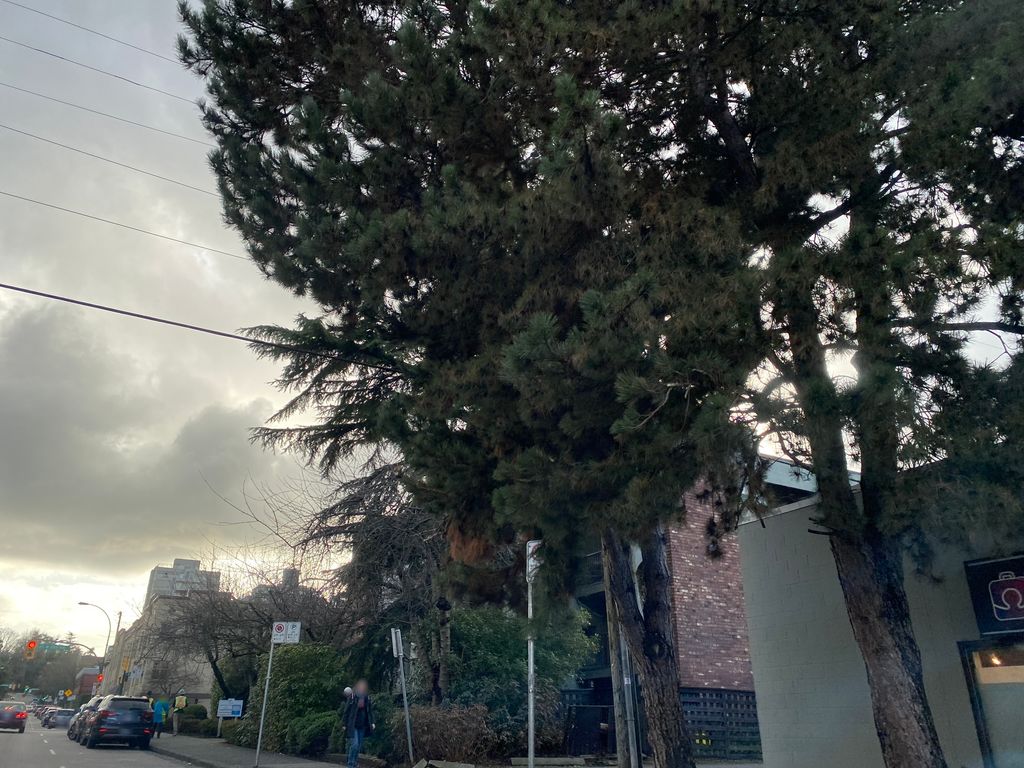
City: vancouver